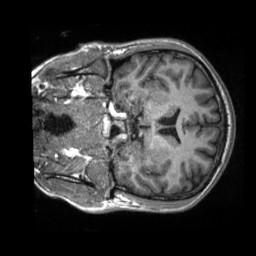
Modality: T1w
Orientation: coronal
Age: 24
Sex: male
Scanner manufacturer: siemens
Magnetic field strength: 3 T
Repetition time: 2.3 s
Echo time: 0.00288 s